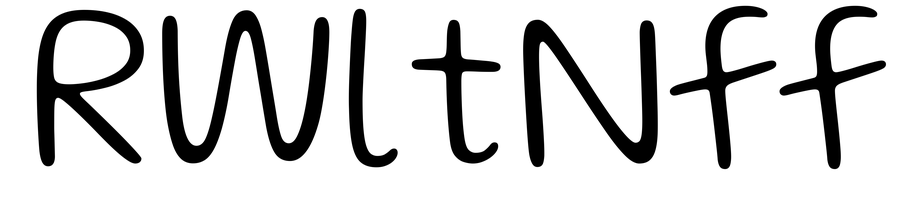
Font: Gluten_ExtraLight